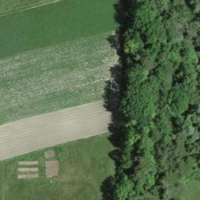
EUNIS habitat code: 52
Species observed at this site:
Cephalanthera longifolia